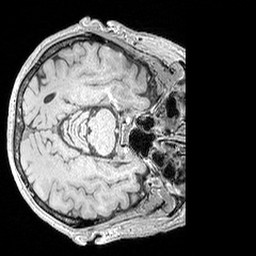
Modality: MP2RAGE
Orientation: axial
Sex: male
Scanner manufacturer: siemens
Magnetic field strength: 3 T
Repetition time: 5 s
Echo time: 0.00292 s